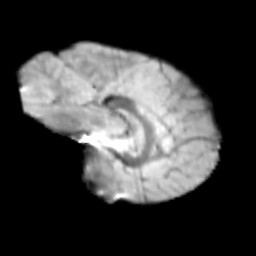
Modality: T2w
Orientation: sagittal
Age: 9
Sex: male
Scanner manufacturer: siemens
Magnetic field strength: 3 T
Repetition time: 3.8 s
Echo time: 0.07 s